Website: bh-photo
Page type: address-validator
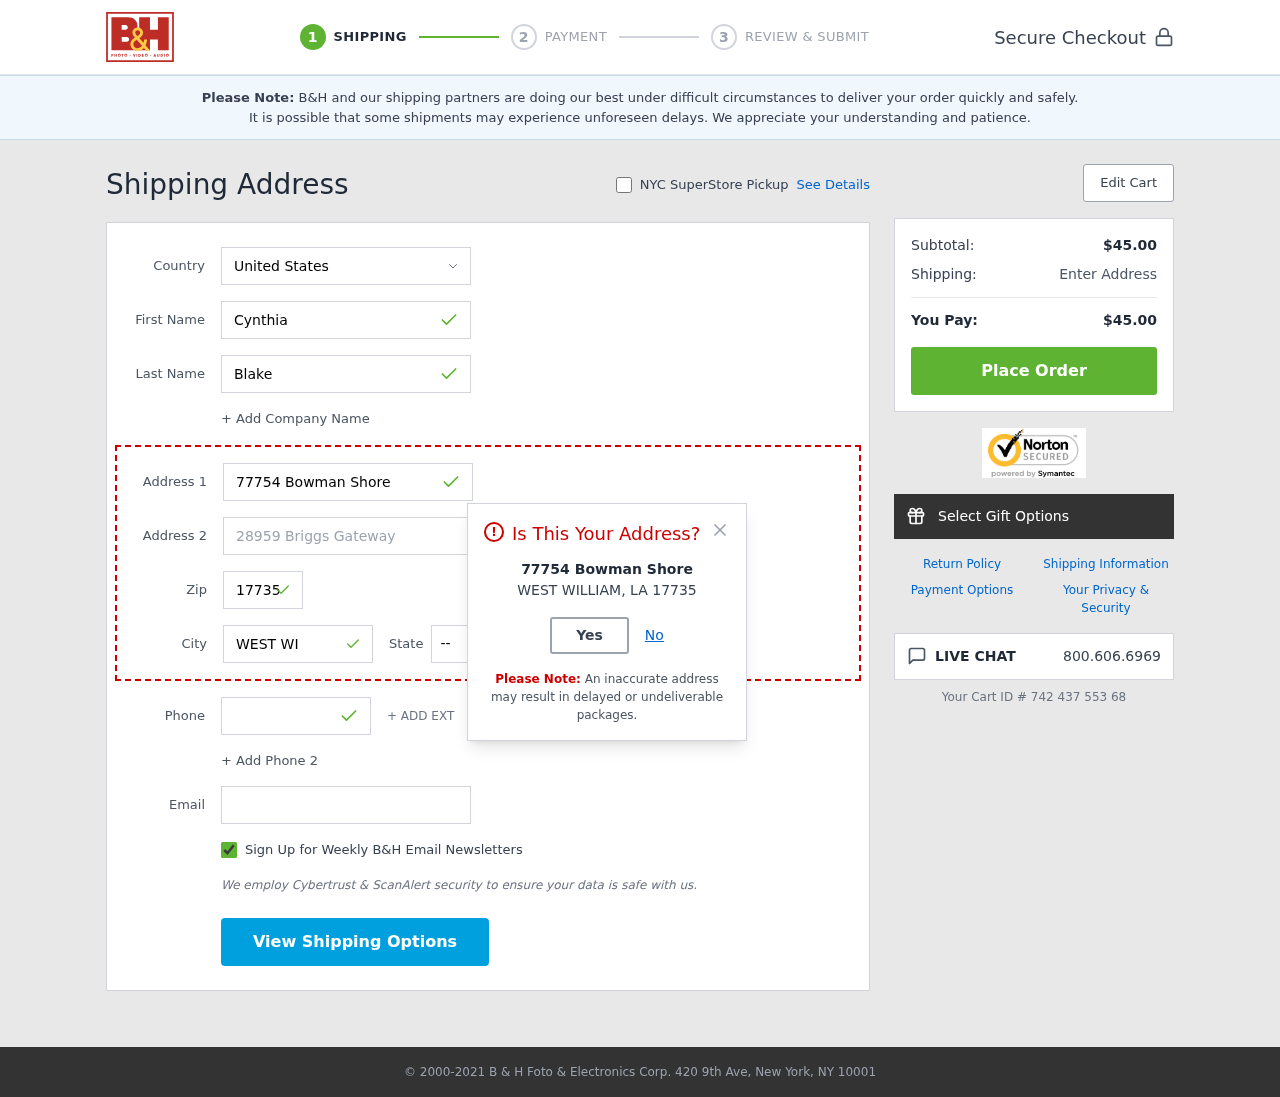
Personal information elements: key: PII_CITY
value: West William
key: PII_COUNTRY
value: United States
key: PII_EMAIL
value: cynthia.blake@hotmail.com
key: PII_FIRSTNAME
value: Cynthia
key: PII_LASTNAME
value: Blake
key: PII_PHONE
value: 9128044210
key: PII_POSTCODE
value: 17735
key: PII_STATE_ABBR
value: LA
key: PII_STREET
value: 77754 Bowman Shore
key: PII_STREET2
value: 28959 Briggs Gateway
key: PII_CITY_MODAL
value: WEST WILLIAM
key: PII_POSTCODE_FULL
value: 17735
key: PII_POSTCODE_NUMERIC
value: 17735
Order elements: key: ORDER_SUBTOTAL
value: $45.00
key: ORDER_TOTAL
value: $45.00
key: ORDER_ID
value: Your Cart ID # 742 437 553 68